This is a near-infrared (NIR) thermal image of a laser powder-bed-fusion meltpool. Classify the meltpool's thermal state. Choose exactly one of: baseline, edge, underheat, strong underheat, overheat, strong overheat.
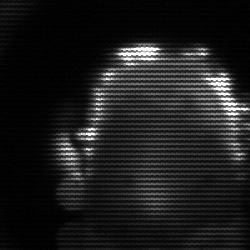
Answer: baseline